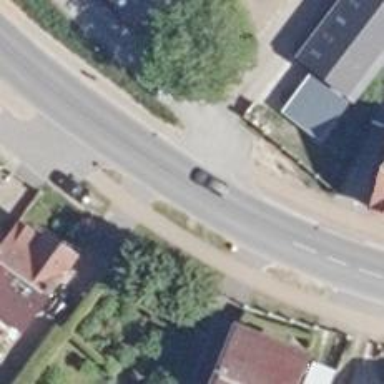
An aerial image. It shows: Residential road with asphalt surface and cycle track.